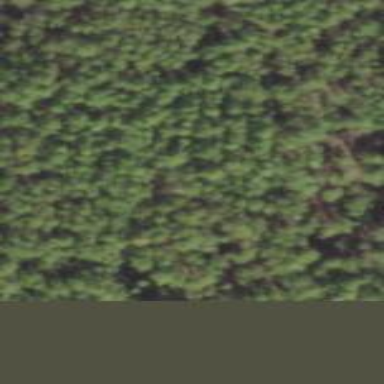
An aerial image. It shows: Woodland consisting mainly of needle-leaved trees.